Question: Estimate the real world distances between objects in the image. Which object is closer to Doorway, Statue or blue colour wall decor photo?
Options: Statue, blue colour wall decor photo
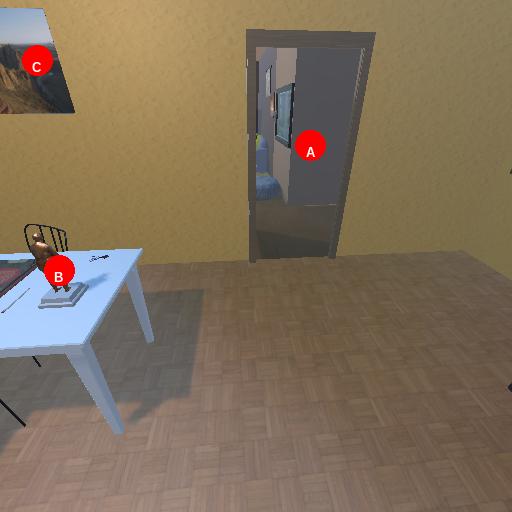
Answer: Statue